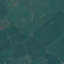
Land use / land cover class: Pasture